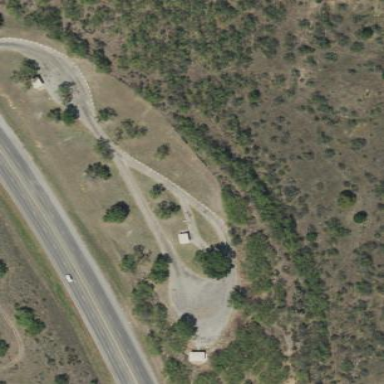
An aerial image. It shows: Rest area on the road.